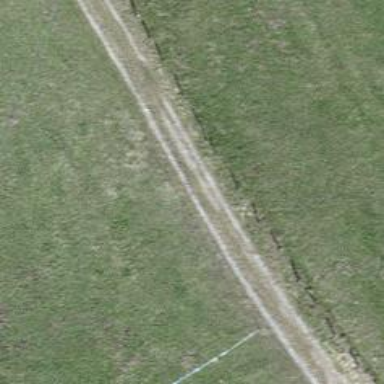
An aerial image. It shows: Track with grade 4 tracktype.